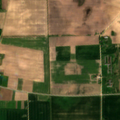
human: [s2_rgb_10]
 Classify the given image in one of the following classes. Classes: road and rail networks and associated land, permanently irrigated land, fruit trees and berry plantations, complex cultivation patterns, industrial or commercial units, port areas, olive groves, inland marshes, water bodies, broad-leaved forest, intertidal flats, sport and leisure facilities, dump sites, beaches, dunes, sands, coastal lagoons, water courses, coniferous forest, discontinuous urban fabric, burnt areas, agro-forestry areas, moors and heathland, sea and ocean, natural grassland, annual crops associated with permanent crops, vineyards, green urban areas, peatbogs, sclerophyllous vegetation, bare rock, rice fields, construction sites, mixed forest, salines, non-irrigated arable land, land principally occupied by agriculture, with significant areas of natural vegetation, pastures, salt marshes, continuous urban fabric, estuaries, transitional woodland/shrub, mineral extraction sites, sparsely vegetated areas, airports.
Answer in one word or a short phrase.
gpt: non-irrigated arable land, complex cultivation patterns, land principally occupied by agriculture, with significant areas of natural vegetation